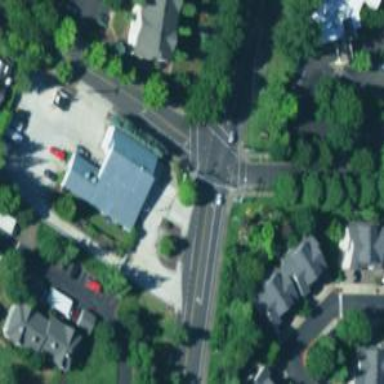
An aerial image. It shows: Solid stop line on the road marking.